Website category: book
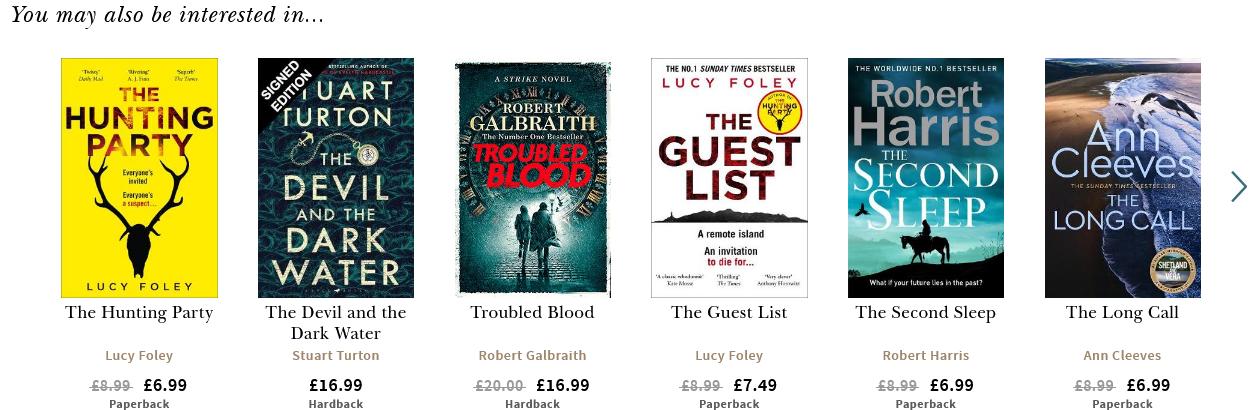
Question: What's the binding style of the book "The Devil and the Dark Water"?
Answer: Hardback

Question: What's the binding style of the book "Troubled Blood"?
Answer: Hardback

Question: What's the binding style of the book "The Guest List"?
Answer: Paperback

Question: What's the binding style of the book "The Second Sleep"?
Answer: Paperback

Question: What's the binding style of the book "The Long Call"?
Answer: Paperback

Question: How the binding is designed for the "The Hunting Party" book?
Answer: Paperback

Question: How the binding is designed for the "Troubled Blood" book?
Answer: Hardback

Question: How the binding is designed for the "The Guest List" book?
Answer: Paperback

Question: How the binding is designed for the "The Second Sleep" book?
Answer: Paperback

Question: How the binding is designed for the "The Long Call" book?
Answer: Paperback

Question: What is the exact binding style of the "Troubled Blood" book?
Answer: Hardback

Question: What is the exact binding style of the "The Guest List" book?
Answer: Paperback

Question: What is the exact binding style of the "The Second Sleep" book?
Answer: Paperback

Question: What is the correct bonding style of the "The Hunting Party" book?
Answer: Paperback

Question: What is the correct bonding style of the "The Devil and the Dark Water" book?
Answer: Hardback

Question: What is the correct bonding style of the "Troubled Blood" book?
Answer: Hardback

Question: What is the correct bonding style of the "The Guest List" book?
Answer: Paperback

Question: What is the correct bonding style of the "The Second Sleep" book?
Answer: Paperback

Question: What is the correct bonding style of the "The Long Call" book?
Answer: Paperback

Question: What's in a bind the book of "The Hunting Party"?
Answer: Paperback

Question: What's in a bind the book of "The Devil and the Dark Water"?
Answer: Hardback

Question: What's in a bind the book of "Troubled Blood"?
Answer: Hardback

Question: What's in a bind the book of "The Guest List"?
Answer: Paperback

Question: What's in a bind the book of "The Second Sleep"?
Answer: Paperback

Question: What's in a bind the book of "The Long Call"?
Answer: Paperback

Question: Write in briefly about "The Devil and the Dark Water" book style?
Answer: Hardback

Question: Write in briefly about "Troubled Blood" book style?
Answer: Hardback

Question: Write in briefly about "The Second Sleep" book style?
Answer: Paperback

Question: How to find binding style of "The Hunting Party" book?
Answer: Paperback

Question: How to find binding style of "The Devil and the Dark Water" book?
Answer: Hardback